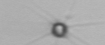
Label: Calciopappus